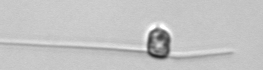
Label: Chaetoceros_danicus